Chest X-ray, PA view. Patient: 69 years old, sex F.
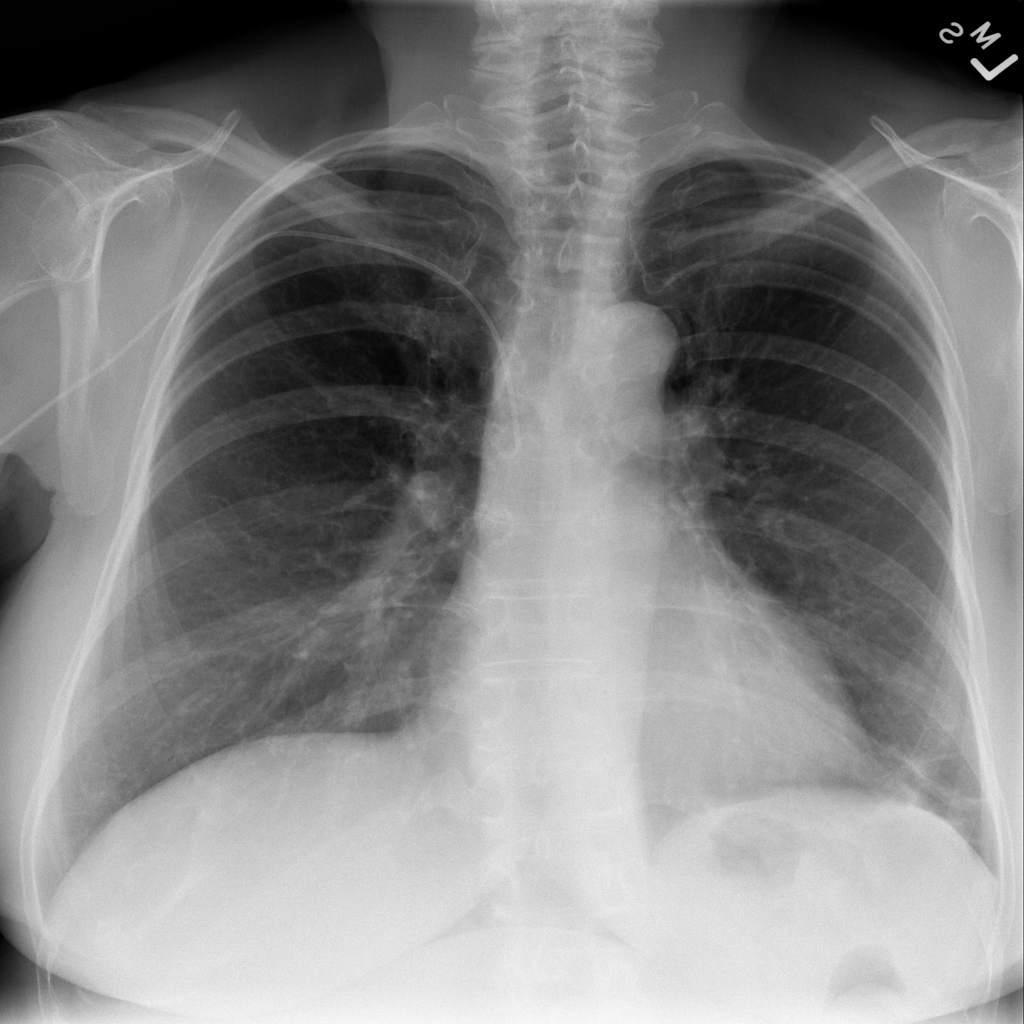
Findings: Infiltration